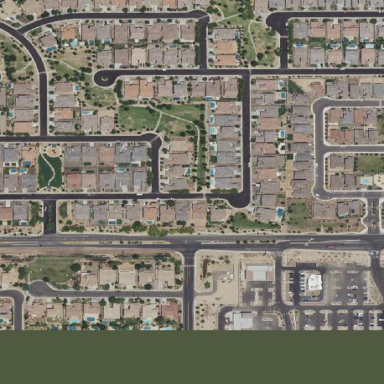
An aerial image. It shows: Residential area within neighborhood.